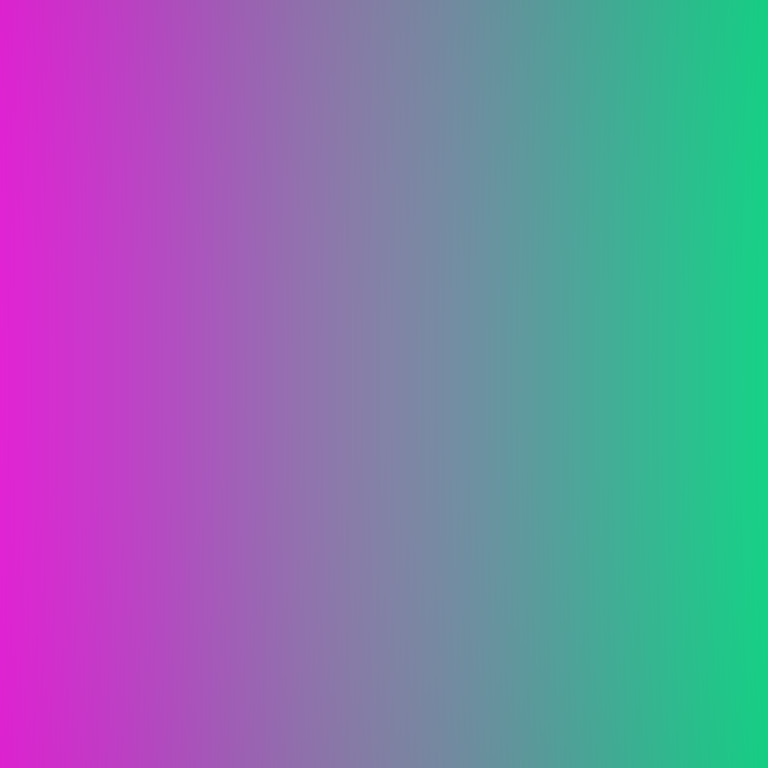
Abstract light effect, smooth gradient from vivid magenta to bright green, energetic atmosphere, soft blend, no room, no furniture, no objects.